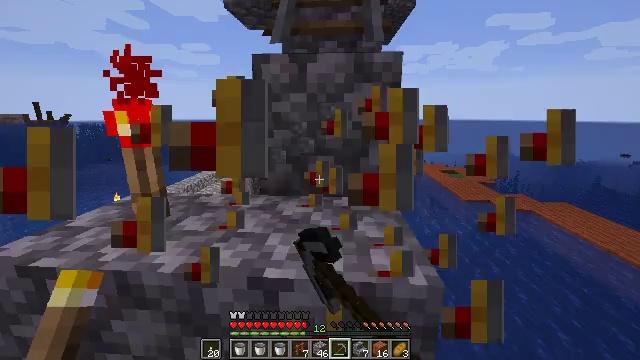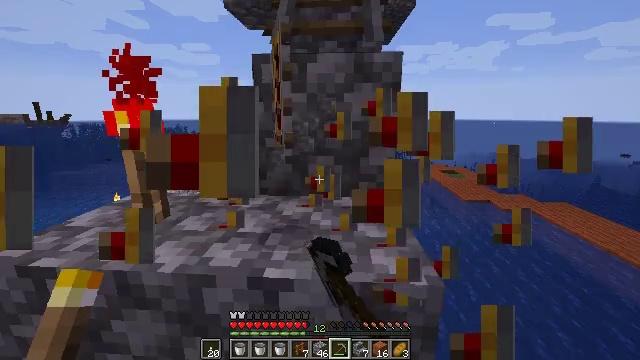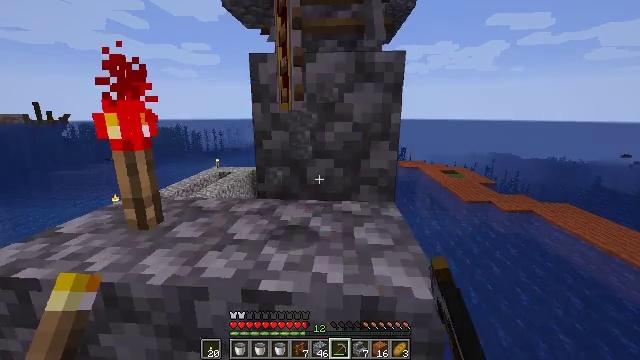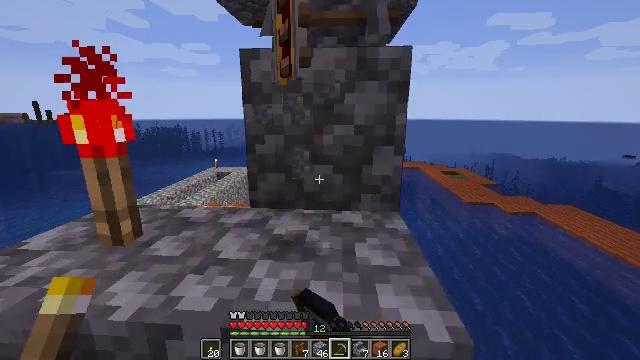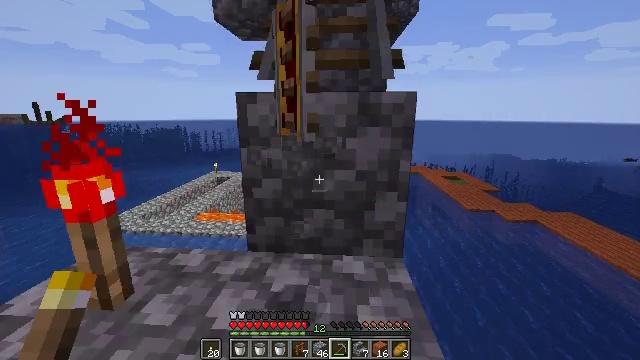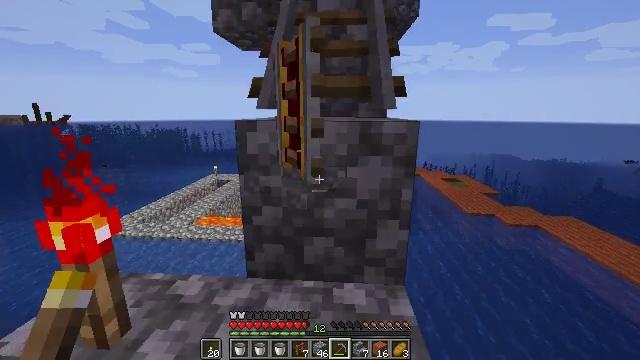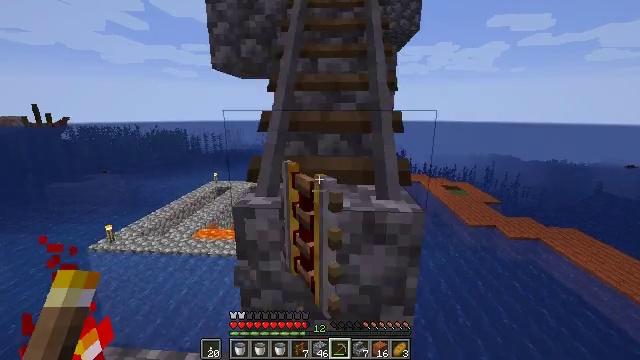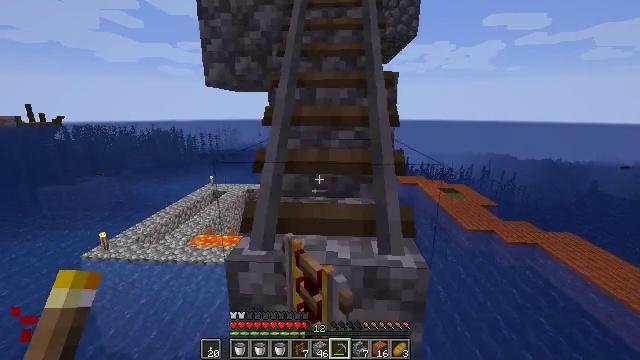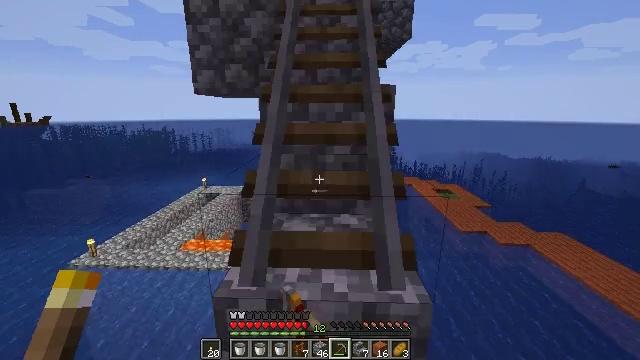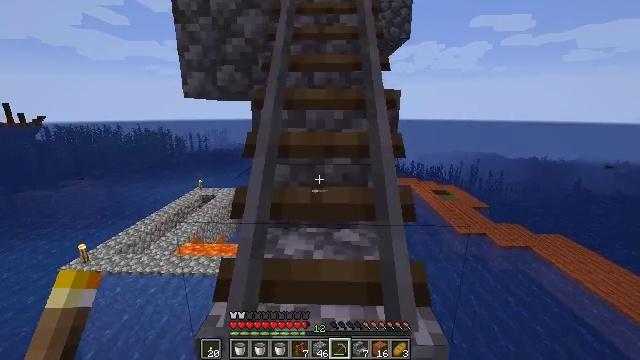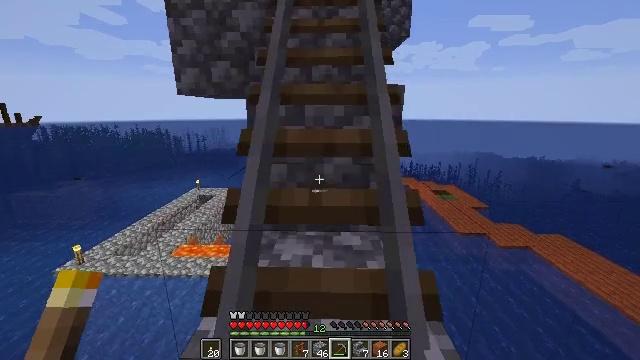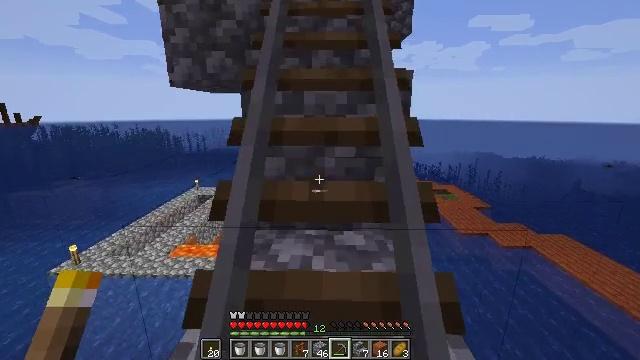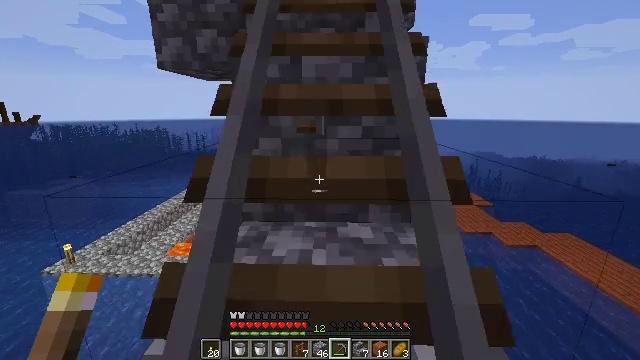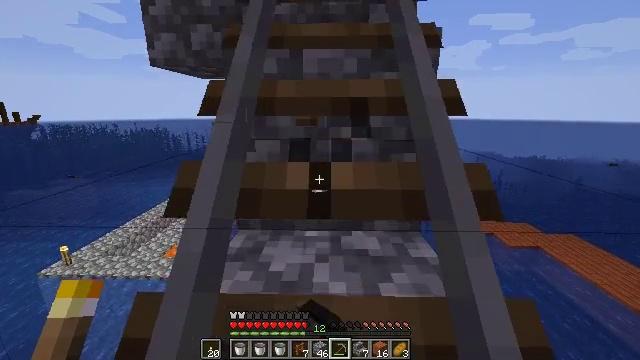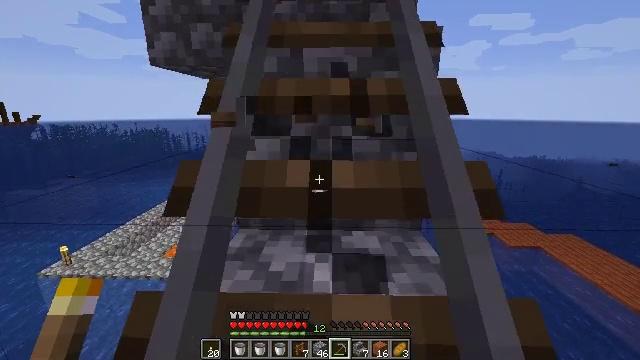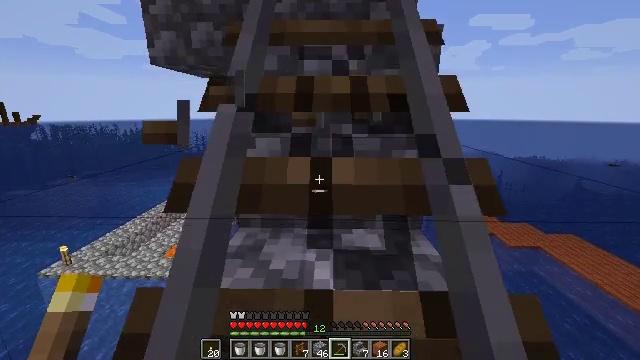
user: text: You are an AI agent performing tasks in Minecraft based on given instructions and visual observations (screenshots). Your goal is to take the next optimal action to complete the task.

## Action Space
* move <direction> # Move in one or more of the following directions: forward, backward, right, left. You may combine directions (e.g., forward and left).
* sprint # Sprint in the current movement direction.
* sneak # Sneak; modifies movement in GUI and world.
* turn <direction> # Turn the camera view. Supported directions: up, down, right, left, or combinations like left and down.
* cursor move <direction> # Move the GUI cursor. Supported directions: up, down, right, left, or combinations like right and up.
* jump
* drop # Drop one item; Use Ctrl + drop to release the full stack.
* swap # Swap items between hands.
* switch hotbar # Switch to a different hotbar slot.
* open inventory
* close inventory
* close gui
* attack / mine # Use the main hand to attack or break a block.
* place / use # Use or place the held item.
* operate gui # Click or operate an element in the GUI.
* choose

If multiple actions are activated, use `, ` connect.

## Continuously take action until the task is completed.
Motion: motion action
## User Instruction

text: Break the rail off the ground.
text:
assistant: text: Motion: attack / mine
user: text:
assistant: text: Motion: move forward, attack / mine
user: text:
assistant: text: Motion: move forward, attack / mine
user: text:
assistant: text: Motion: move forward, jump
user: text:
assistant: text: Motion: move forward, jump
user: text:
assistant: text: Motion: move forward, jump
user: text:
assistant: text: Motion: move forward, jump
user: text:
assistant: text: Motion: move forward, turn right, jump
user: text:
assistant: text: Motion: move forward, jump
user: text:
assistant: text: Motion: move forward
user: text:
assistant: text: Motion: no_op
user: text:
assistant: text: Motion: attack / mine
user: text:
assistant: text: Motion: attack / mine
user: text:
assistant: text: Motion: attack / mine
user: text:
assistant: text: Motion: attack / mine
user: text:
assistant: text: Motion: attack / mine
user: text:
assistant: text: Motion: attack / mine
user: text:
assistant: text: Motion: attack / mine
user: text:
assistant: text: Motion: attack / mine
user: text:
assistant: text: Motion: attack / mine
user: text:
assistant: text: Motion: attack / mine
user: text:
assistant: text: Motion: attack / mine
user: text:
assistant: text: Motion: move forward, attack / mine
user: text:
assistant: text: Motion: move forward, attack / mine, jump
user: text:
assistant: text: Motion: move forward, jump
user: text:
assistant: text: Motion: move forward, jump
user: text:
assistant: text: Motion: move forward, jump
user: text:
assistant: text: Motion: move forward, jump
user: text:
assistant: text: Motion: move forward, jump
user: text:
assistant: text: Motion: move forward